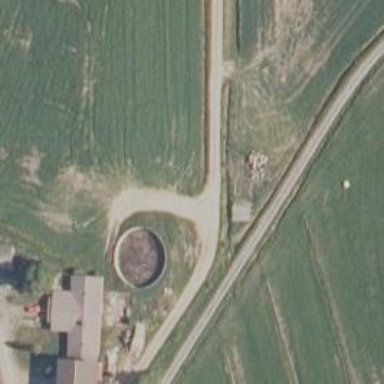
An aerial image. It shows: Well-maintained track road with grade 1 tracktype.